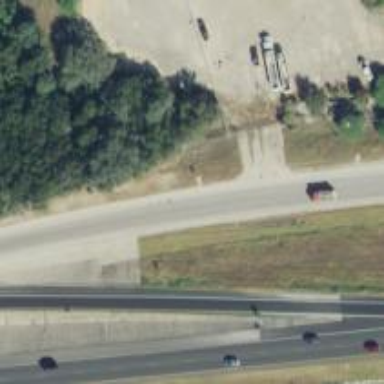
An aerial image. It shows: Secondary road with frontage road alongside.